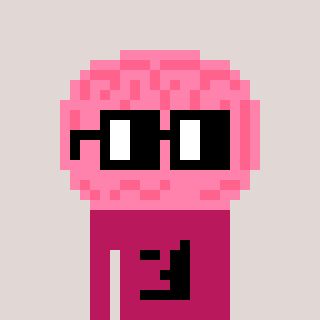
a pixel art character with square black glasses, a brain-shaped head and a darkpink-colored body on a warm background